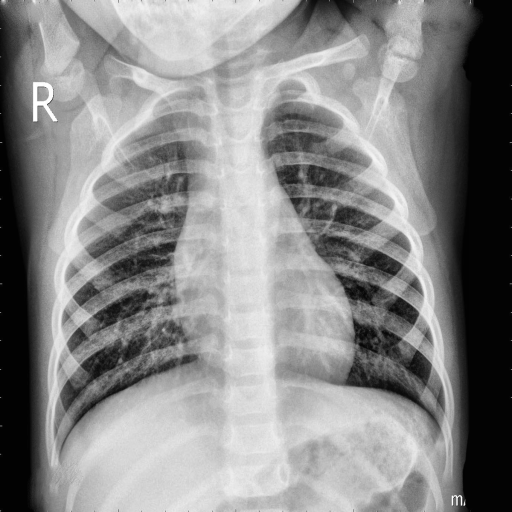
Finding: NORMAL